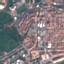
Land use / land cover class: Residential